【题型】证明题　【知识点】立体几何　【难度】easy
如图，在四棱锥$P-ABCD$中，$PA \perp$平面$ABCD$，$PA=AC=2$，$BC=1$，$AB=\sqrt{3}$。

\vspace{1em}
\noindent
(1) 若$AD \parallel$平面$PBC$，证明：$AD \perp PB$；

\vspace{0.5em}
\noindent
(2) 在我国古代数学典籍《九章算术》中，记载了一种特殊的三棱锥——鳖臑，其四个面均为直角三角形，找出本题图中的一个鳖臑，并计算它的体积和表面积。

\vspace{1em}
\noindent
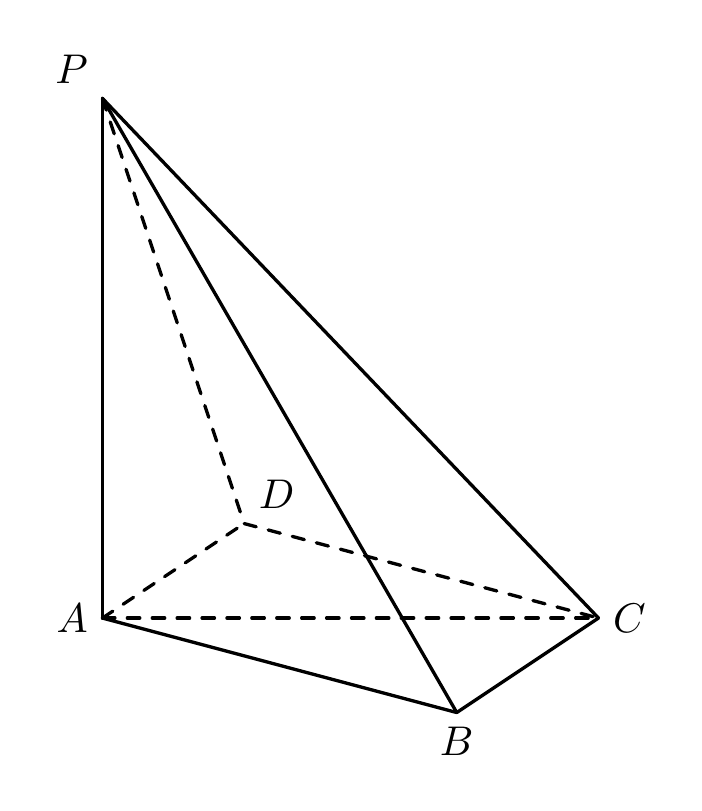
【解答】
【详解】（1）由题设$BC^2 + AB^2 = AC^2$，则$AB \perp BC$，\\
由$PA \perp$平面$ABCD$，$BC \subset$平面$ABCD$，则$PA \perp BC$，\\
而$PA \cap AB = A$都在面$PAB$内，则$BC \perp$面$PAB$，\\
由$AD \parallel$平面$PBC$，$AD \subset$面$ABCD$，面$ABCD \cap$面$PBC = BC$，\\
所以$AD \parallel BC$，则$AD \perp$面$PAB$，$PB \subset$面$PAB$，故$AD \perp PB$。

\vspace{0.5em}
\noindent
（2）由$PA \perp$平面$ABCD$，$AB,AC \subset$平面$ABCD$，则$PA \perp AB, PA \perp AC$，\\
由（1）知$AB \perp BC$，且$BC \perp$面$PAB$，$PB \subset$面$PAB$，则$BC \perp PB$，\\
所以$\triangle PAB, \triangle PAC, \triangle ABC, \triangle PBC$都是直角三角形，且$PB = \sqrt{7}$，\\
根据题设定义，$P-ABC$为一个鳖臑，体积$V = \frac{1}{3}PA \cdot \frac{1}{2}AB \cdot BC = \frac{1}{3} \times 2 \times \frac{1}{2} \times \sqrt{3} \times 1 = \frac{\sqrt{3}}{3}$，\\
表面积$S = S_{\triangle PAB} + S_{\triangle PAC} + S_{\triangle ABC} + S_{\triangle PBC} = \sqrt{3} + 2 + \frac{\sqrt{3}}{2} + \frac{\sqrt{7}}{2} = \frac{4 + 3\sqrt{3} + \sqrt{7}}{2}$。